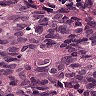
Metastatic tissue present: yes